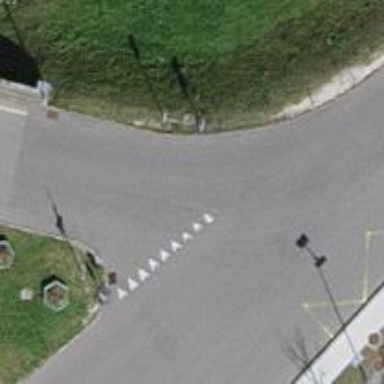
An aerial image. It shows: Road with "give way" sign.